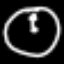
Label: clock